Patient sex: F
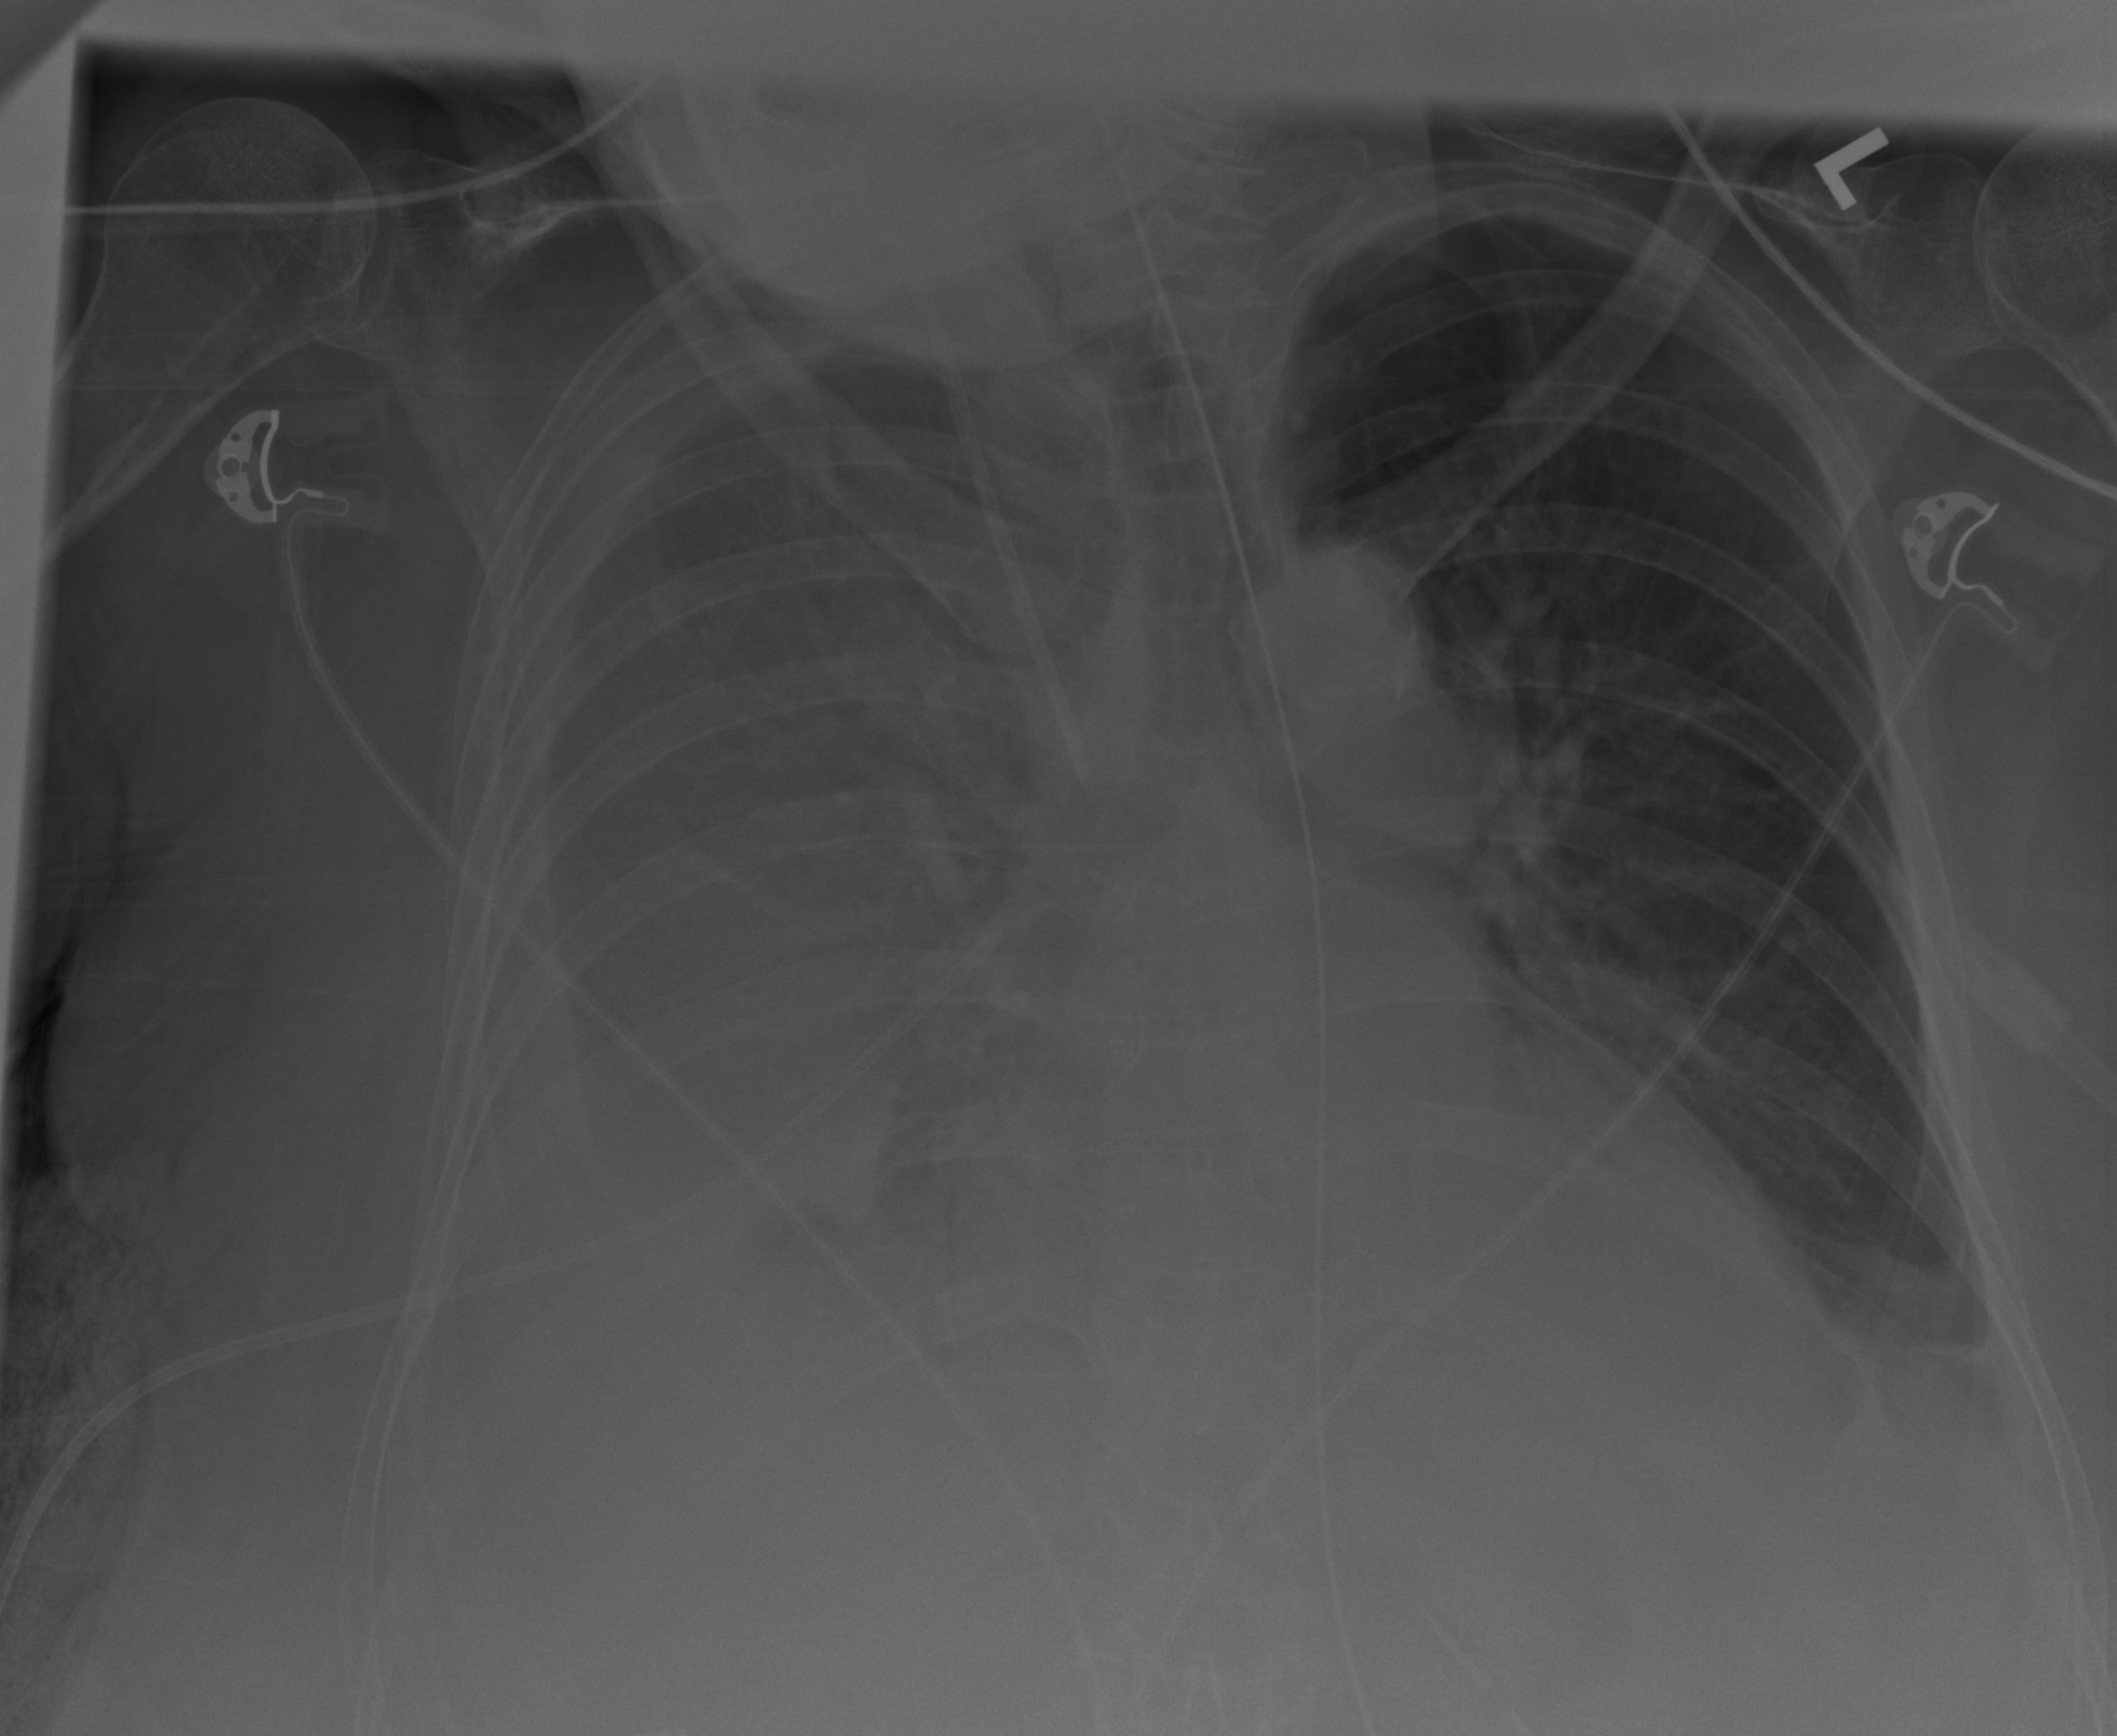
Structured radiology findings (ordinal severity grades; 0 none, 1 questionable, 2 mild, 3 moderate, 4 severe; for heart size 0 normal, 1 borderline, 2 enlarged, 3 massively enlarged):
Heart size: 1
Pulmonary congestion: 2
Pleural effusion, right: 4
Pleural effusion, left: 2
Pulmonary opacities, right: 0
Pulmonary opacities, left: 0
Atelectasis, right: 4
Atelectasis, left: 2